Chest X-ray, PA view. Patient: 31 years old, sex F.
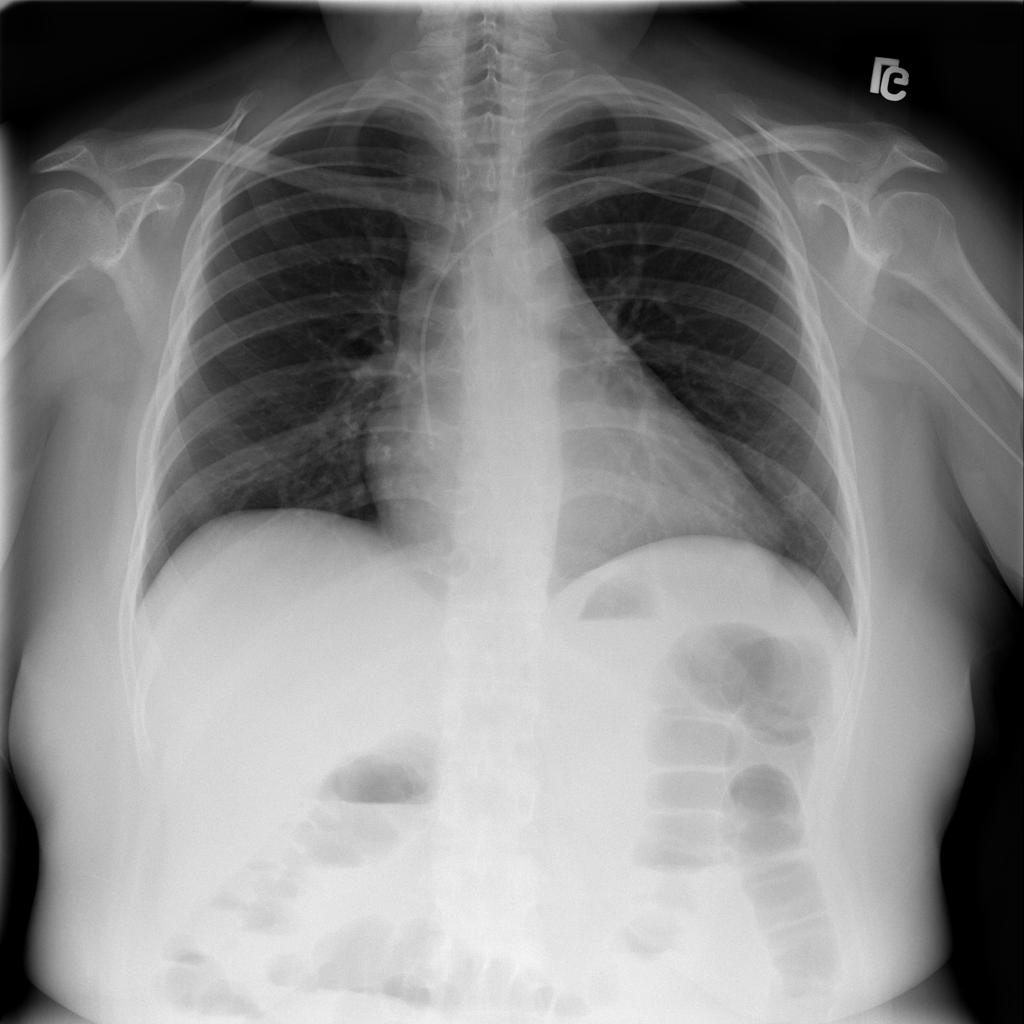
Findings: No Finding